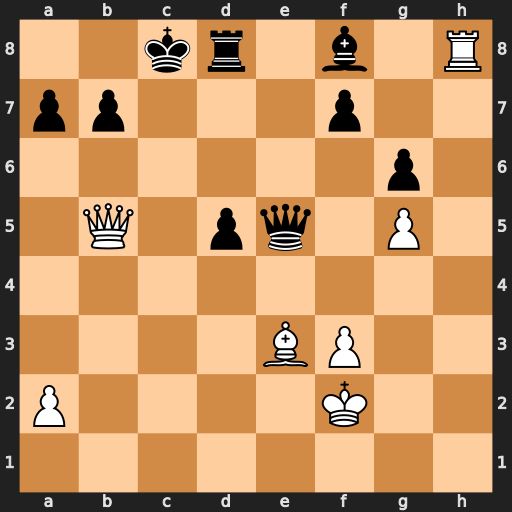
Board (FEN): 2kr1b1R/pp3p2/6p1/1Q1pq1P1/8/4BP2/P4K2/8
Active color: w
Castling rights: -
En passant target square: -
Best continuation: Rxf8 Rxf8 Qc5+ Kd7 Qxf8